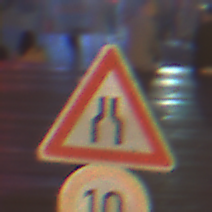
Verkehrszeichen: VerengteFahrbahn
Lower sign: Geschwindigkeit10
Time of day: Night
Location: Outdoor (Urban)
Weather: PartlyCloudy
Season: NotSpecified
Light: Natural